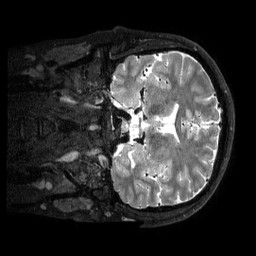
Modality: T2w
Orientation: coronal